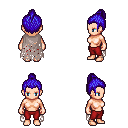
a pixel art fantasy rpg character, female body template, human, light skin, gray tattered cape, red pants, blue short topknot hairstyle, four views (front, back, left, right), 2x2 character sprite sheet, small pixel art, hard edges, no anti-aliasing